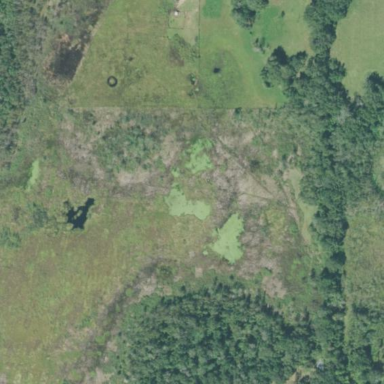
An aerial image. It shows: Wetland area characterized by wet meadow.